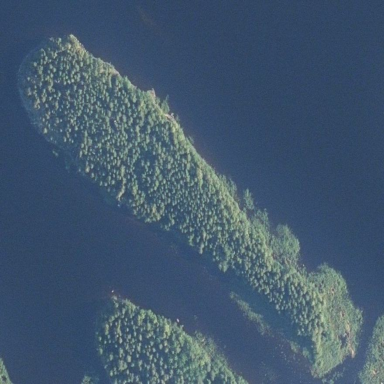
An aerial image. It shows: Islet surrounded by woodland.